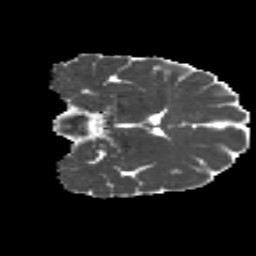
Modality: MD
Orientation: coronal
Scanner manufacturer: siemens
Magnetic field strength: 3 T
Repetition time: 4.16 s
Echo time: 0.0806 s